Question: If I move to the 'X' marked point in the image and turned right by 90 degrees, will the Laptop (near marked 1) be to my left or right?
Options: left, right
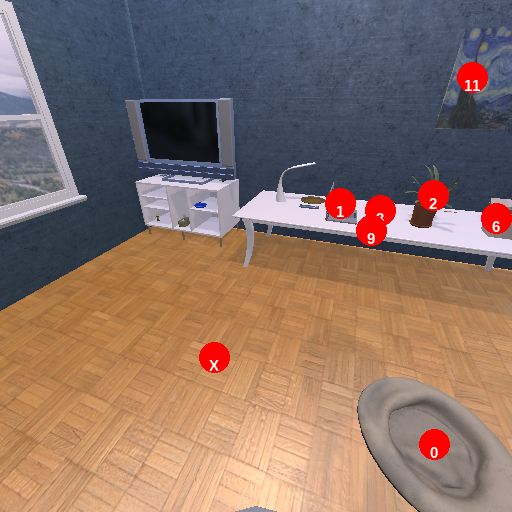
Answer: left